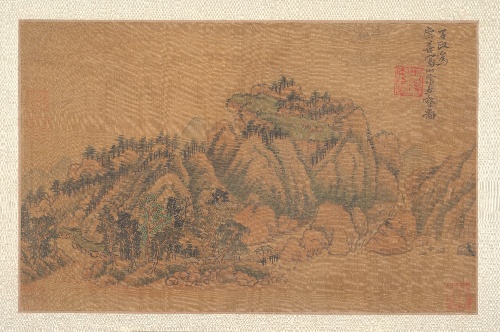
Artist: Unidentified artist
Object type: Album leaf
Classification: Paintings
Medium: Album leaf; ink and color on silk
Culture: China
Period: Qing dynasty (1644–1911)
Dimensions: 8 9/16 x 13 5/8 in. (21.7 x 34.6 cm)
Department: Asian Art
Credit line: John Stewart Kennedy Fund, 1913
Accession year: 1913
Repository: Metropolitan Museum of Art, New York, NY
Tags: Mountains|Landscapes